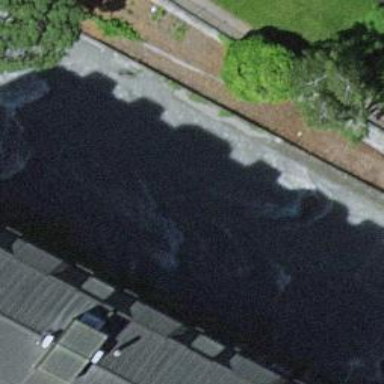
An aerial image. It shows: Concrete path on suspension bridge.